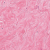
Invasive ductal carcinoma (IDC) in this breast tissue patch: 0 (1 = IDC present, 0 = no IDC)